Question: I'm trying to recreate the Camera.app buttons and interface from iOS in my own, custom camera application built on GPUFilter. Specifically talking about the Flash, Options, and front vs back camera button toggle that are across the top of the app:

Curious to know if these are built into Storyboards as UI objects or if there's another easy way to recreate these without totally reprogramming. I'm also interested in using the overlay table view that they use (in picture above) for options.
Thanks!
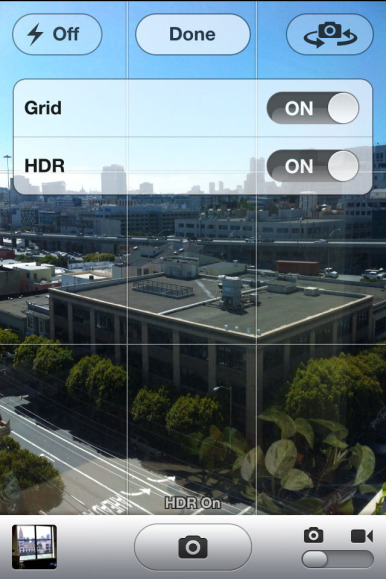
Answer: You can using AVCamCaptureManager and AVCamRecorder classes. Apple has a demo program build on its developer site <URL>.